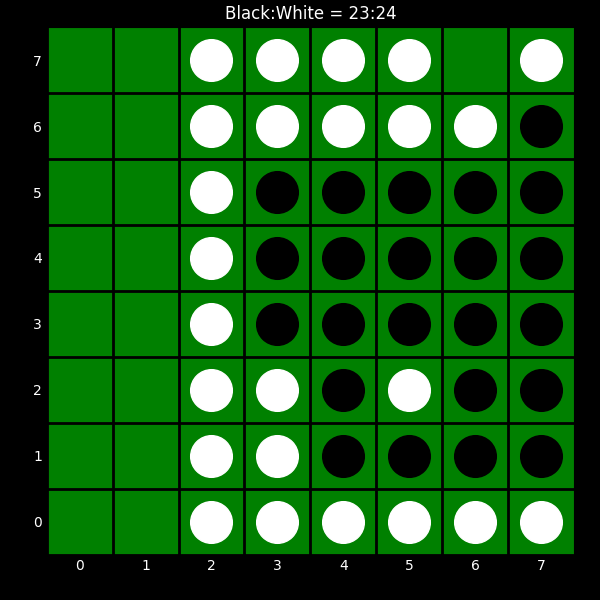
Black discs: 23
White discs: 24